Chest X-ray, PA view. Patient: 23 years old, sex M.
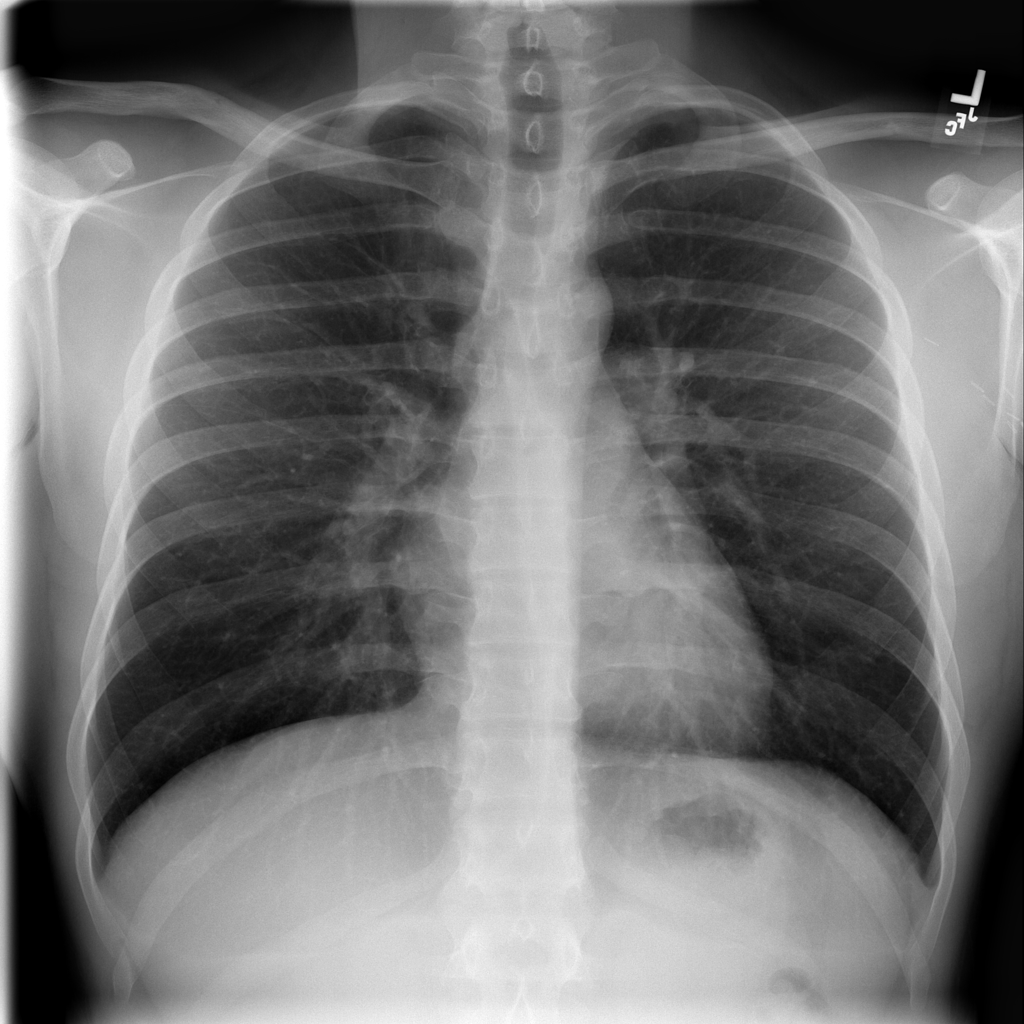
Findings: No Finding